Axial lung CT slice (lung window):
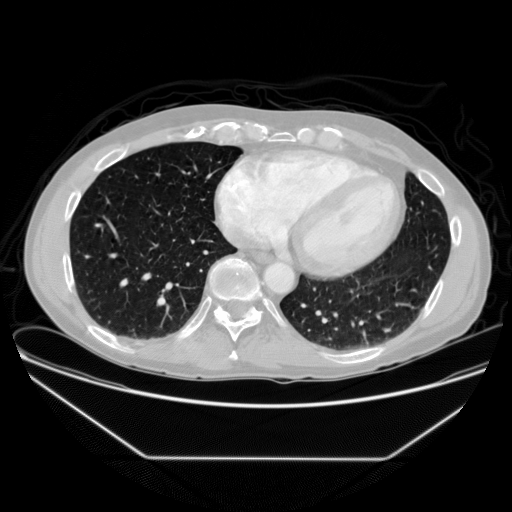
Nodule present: no